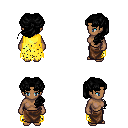
a pixel art fantasy rpg character, female body template, human, dark skin, yellow tattered cape, robe skirt, black princess hairstyle, four views (front, back, left, right), 2x2 character sprite sheet, small pixel art, hard edges, no anti-aliasing